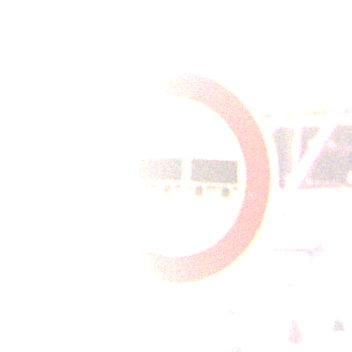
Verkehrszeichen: VerbotLastkraftwagenMitAnhaenger
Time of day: Midday
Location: Indoor (Urban)
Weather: NotSpecified
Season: NotSpecified
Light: Natural